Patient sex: F
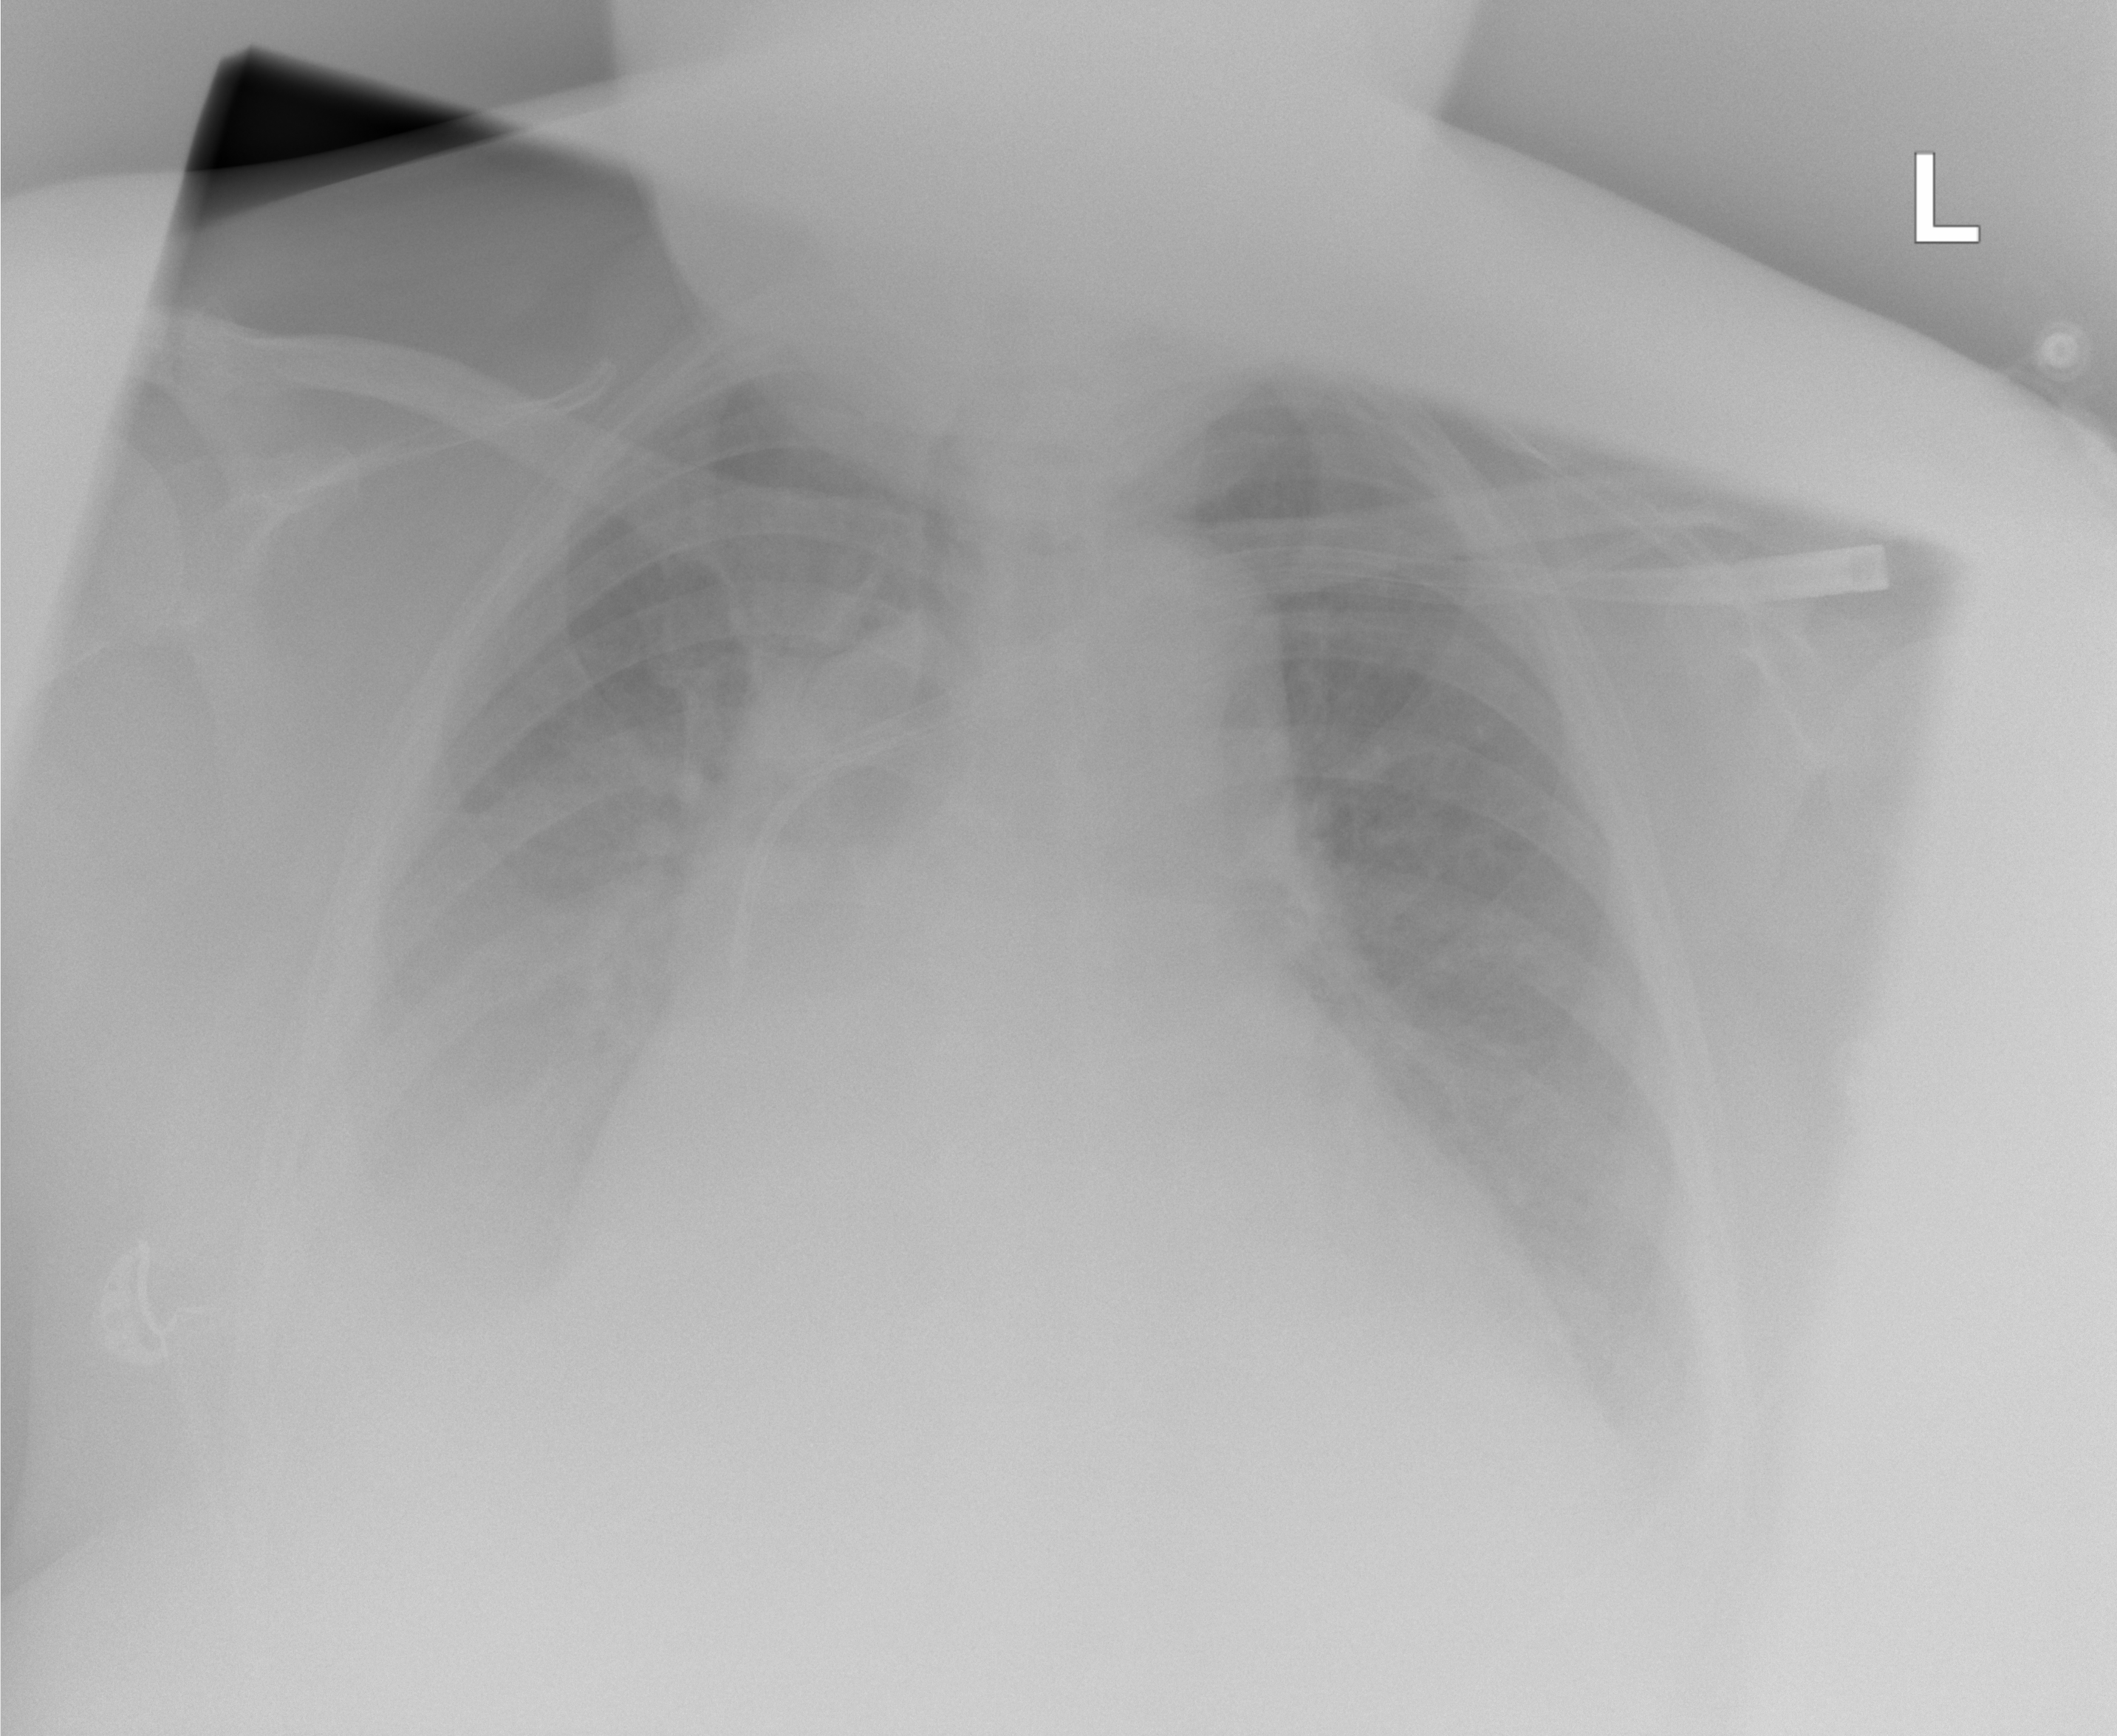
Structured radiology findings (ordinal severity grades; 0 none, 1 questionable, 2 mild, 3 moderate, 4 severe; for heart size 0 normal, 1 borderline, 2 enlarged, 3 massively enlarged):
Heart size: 0
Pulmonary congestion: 0
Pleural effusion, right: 3
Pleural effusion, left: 3
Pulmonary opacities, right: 0
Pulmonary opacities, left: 0
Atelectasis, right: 3
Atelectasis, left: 3